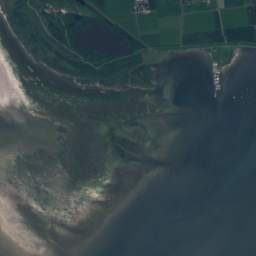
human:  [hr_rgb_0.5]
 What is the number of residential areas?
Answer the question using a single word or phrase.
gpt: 1

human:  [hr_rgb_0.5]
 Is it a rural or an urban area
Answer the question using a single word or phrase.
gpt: rural

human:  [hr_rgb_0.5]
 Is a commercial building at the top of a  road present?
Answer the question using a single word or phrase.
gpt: yes

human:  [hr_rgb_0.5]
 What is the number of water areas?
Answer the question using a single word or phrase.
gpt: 7

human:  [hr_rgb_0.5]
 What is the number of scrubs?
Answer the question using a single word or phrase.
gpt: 12

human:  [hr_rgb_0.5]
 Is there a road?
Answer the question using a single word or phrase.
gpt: yes

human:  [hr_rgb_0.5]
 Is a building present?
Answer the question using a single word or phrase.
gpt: yes

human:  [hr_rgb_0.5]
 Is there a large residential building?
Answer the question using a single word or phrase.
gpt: no

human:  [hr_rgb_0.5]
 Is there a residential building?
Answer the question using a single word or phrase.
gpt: yes

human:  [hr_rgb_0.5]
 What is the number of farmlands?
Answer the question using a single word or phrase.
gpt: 8

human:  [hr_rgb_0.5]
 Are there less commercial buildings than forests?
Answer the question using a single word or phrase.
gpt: yes

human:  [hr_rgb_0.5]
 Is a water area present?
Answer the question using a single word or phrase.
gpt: yes

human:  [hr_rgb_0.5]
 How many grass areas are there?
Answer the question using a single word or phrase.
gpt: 24

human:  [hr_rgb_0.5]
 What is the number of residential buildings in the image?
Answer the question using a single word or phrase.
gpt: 24

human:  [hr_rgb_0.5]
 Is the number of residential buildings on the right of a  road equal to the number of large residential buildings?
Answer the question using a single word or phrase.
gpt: no

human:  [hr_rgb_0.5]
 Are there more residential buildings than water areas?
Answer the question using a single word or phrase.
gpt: yes

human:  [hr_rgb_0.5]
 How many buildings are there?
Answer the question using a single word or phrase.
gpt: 31

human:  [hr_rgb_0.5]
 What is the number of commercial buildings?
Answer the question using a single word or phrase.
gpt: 7

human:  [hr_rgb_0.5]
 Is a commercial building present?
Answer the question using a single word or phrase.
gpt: yes

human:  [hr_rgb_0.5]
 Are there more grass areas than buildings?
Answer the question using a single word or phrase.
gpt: no

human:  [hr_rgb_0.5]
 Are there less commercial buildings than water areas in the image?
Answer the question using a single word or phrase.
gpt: no

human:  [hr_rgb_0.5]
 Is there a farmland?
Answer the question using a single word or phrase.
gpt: yes

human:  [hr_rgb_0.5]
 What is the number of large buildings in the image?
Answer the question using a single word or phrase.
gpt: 0

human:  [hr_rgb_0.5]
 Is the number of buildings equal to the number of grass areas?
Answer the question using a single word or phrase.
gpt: no

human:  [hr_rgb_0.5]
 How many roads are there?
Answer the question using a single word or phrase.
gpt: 68

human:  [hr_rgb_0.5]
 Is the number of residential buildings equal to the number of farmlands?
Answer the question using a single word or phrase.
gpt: no

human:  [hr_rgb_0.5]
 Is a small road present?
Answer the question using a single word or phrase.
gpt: yes

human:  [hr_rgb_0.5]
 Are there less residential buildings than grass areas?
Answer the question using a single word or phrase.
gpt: no

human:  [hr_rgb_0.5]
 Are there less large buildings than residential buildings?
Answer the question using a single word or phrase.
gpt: yes

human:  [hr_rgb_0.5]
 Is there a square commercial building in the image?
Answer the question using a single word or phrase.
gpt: no

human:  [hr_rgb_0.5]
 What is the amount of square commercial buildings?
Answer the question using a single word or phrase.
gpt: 0

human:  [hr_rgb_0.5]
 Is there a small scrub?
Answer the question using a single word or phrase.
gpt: yes

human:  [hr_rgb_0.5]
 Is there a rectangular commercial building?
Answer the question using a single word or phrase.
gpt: yes

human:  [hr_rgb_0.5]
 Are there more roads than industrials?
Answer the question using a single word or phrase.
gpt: yes

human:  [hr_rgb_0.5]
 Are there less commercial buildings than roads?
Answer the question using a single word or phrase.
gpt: yes

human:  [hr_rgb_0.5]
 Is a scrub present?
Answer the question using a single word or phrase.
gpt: yes

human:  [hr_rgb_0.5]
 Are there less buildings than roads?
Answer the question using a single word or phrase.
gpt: yes

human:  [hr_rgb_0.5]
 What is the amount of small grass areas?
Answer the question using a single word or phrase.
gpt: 0

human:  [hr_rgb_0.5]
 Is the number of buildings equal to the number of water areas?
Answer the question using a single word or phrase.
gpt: no

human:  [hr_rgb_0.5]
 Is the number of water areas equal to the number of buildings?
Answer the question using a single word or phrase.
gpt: no

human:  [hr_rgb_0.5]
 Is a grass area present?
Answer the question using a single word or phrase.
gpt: yes

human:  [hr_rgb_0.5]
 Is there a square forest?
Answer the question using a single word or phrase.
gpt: no

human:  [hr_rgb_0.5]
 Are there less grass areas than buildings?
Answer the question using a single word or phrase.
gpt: yes

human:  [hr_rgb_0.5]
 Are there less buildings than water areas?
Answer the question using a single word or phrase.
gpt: no

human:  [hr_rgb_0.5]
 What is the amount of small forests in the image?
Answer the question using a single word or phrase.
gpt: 4

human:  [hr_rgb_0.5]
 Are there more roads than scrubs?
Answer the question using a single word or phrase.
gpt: yes

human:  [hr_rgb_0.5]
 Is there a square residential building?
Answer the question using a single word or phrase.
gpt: no

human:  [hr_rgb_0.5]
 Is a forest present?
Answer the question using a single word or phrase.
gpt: yes

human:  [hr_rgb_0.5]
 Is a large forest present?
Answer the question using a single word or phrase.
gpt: yes

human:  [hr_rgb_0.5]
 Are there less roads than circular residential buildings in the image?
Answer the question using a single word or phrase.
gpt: no

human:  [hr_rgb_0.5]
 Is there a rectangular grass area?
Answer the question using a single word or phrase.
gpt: yes

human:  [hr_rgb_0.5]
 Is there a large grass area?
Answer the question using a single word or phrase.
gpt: yes

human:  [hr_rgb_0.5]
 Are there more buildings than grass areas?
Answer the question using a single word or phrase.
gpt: yes

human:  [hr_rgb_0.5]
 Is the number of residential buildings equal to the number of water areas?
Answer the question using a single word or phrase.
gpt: no

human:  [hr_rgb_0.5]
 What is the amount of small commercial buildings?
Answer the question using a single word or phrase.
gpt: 7

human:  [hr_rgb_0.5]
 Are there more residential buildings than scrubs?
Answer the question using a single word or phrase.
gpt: yes

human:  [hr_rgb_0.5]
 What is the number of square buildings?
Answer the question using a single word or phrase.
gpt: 0

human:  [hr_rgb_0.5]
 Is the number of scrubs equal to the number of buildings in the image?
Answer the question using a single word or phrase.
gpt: no

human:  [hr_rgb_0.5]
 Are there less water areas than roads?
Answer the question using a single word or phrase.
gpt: yes

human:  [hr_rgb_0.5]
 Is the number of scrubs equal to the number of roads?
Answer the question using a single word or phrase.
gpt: no

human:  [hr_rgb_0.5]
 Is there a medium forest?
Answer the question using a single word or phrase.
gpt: yes

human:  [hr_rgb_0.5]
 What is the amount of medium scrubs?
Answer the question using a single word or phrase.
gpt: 4

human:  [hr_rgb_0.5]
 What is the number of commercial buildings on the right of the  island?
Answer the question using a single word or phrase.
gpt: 0

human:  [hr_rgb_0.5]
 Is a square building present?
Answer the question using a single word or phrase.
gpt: no